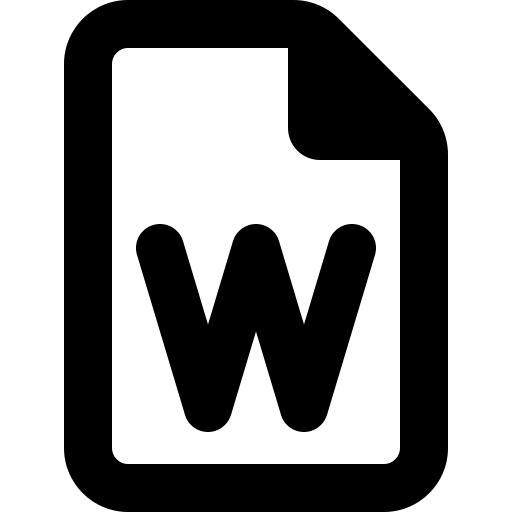
Tags: icon, FontAwesome, fa-icon, outline, file, word